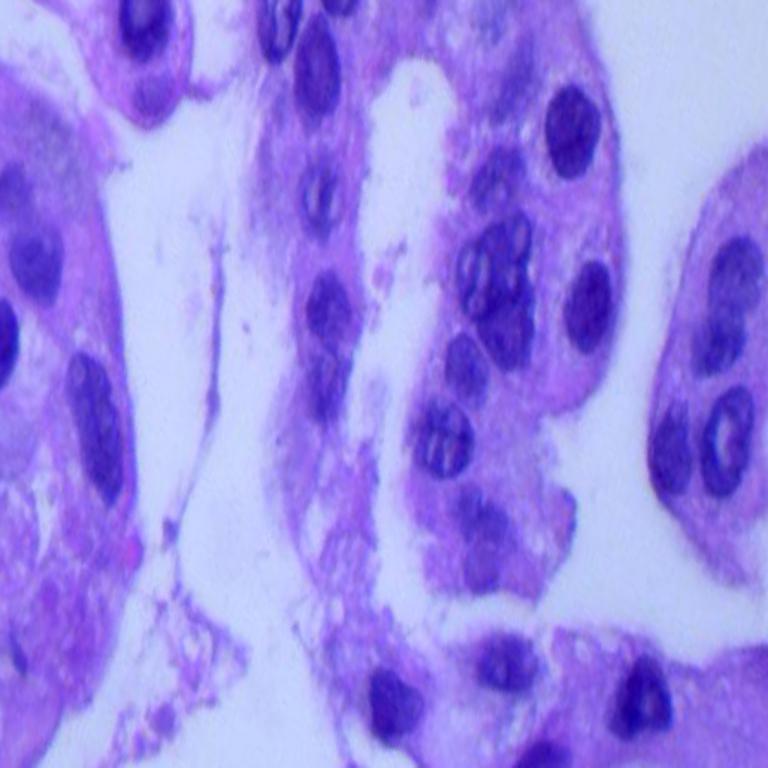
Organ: lung
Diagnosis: adenocarcinomas